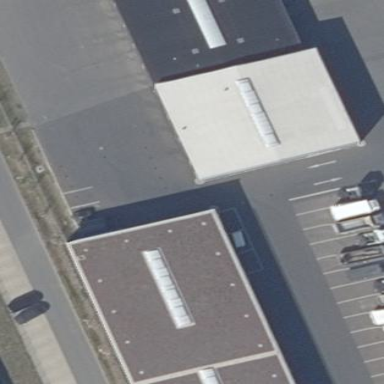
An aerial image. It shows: Retail building.